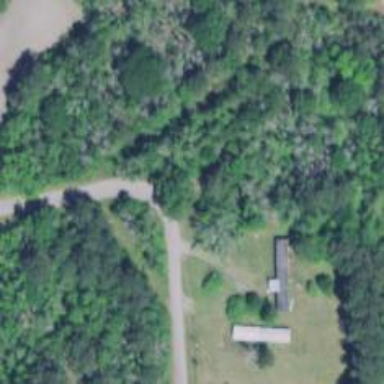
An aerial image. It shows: Farm service road.